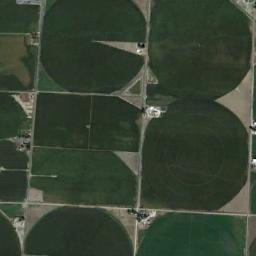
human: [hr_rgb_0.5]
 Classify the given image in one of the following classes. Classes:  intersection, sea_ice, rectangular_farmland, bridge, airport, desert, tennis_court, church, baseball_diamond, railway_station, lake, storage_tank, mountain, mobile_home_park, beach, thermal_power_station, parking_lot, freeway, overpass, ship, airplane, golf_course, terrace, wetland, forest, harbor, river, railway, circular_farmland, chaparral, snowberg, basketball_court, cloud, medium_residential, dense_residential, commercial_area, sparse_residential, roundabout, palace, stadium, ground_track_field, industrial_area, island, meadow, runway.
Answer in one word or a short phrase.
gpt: circular_farmland